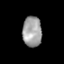
Tissue: lung
Cell type: Fibroblasts
Senescence score: 0.2287
Nuclear area (px): 571
Mean DAPI intensity: 159.93